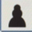
Piece: bP